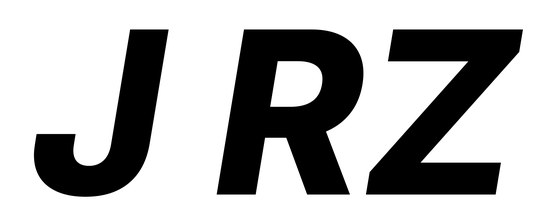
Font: Inter-Italic_ExtraBold_Italic